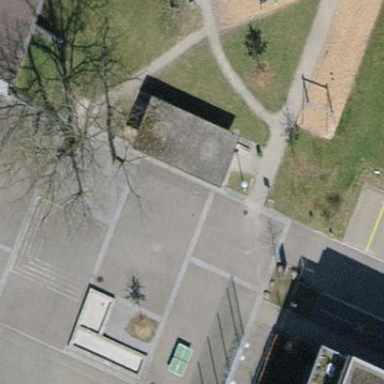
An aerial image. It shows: Footway.